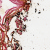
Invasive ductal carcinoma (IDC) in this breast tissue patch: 0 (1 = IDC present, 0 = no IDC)